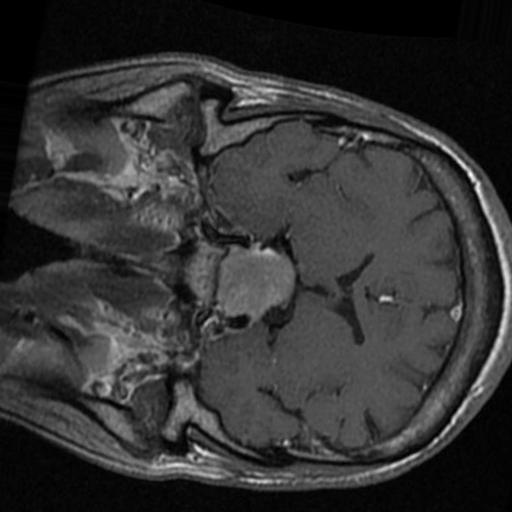
Label: brain_tumor